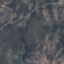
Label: HerbaceousVegetation